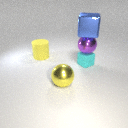
large yellow metal sphere to the right of large yellow rubber cylinder